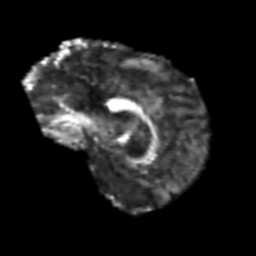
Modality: FA
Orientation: sagittal
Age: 64
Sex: male
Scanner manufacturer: siemens
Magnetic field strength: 3 T
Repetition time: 6.1 s
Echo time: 0.101 s